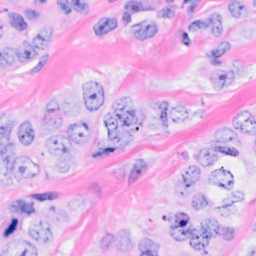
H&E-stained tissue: Breast